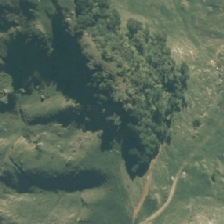
Land cover: high_producing_grassland